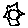
Label: sun